Brain MRI, t1w sequence, axial 2D slice.
Patient: age 32, sex F, weight 95 kg, height 1.95 m
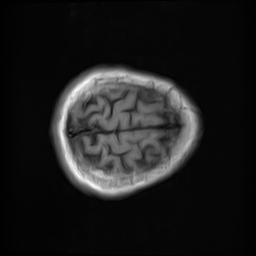